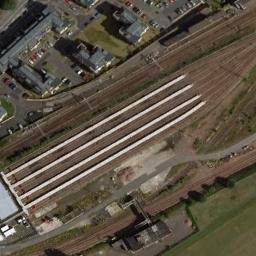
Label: railway_station